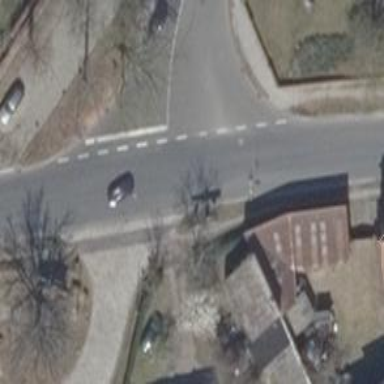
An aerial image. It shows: Asphalt road classified as primary highway.